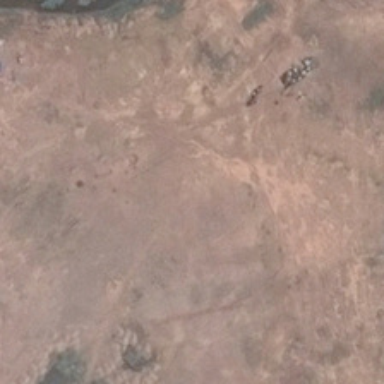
Several roads are around a piece of bareland .